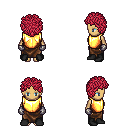
a pixel art fantasy rpg character, female body template, human, tanned skin, gold chest armor, robe skirt, ruby red curly afro hairstyle, metal gloves, black shoes, four views (front, back, left, right), 2x2 character sprite sheet, small pixel art, hard edges, no anti-aliasing